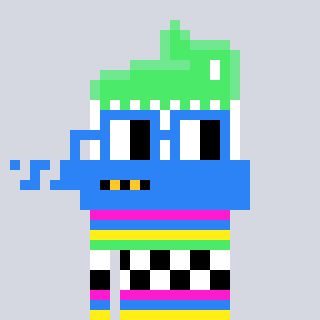
a pixel art character with square blue glasses, a toothbrush-shaped head and a grayscale-colored body on a cool background